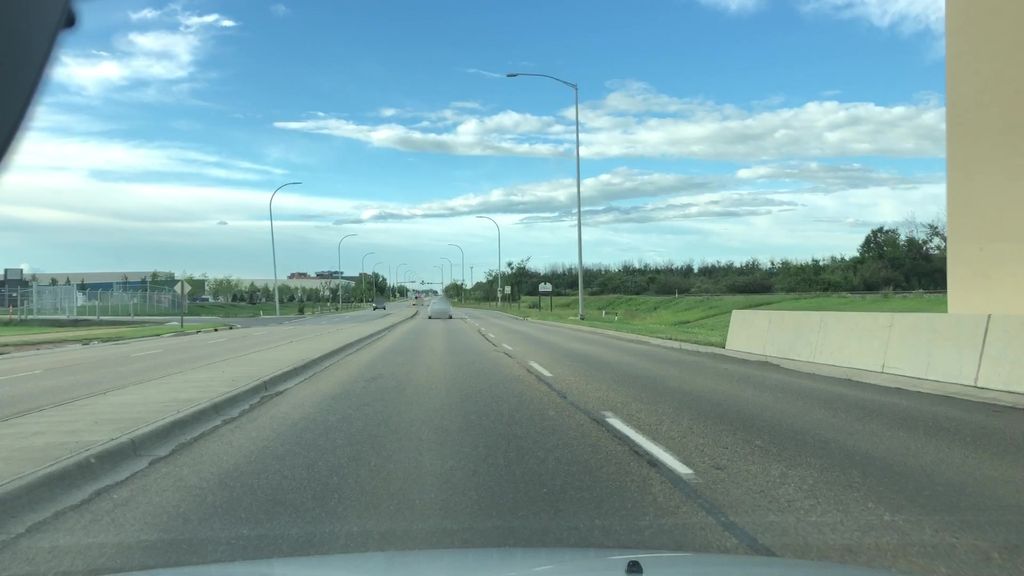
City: edmonton